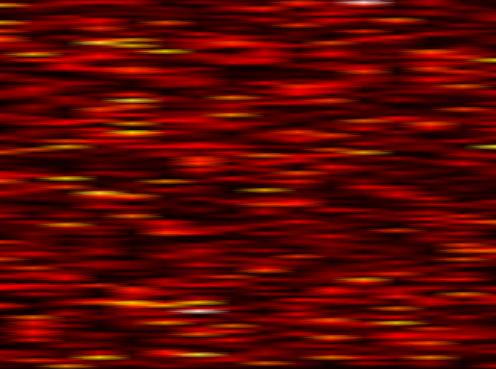
Label: WOLA